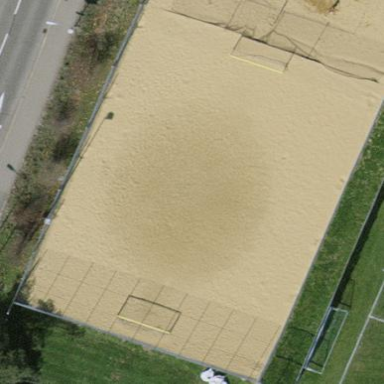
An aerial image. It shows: Sandy pitch designated for beach soccer.